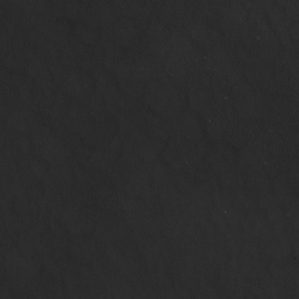
Label: non_frost